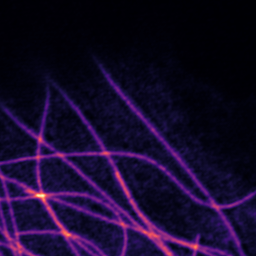
Label: Super-resolution Microtubules image